Question: I have a procedure 'procedure1' given as follows,
Values of table TESTTABLE123 are ,

'''
create or replace procedure procedure1 as
CURSOR TESTTABLE124_CUR IS SELECT * FROM TESTTABLE123 ;
begin
FOR i IN TESTTABLE124_CUR LOOP
BEGIN
INSERT INTO TESTTABLE124 (select * from TESTTABLE123);
EXCEPTION
WHEN DUP_VAL_ON_INDEX THEN
DBMS_OUTPUT.PUT_LINE('duplicate value');
CONTINUE;
END ;
END LOOP;
commit;
end procedure1;
'''
While executing this procedure I am getting the error,
'An UPDATE or INSERT statement attempted to insert a duplicate key.'
1. But why even the first row is not inserted in to the second table.
2. My requirement is if an error occurs it should continue the iteration and to insert the upcoming rows.
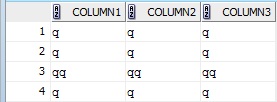
Answer: The problem is that you are trying to insert in each iteration. In your case you want to insert row only inside the loop (row-by-row processing), so that if it fails only one row fails and the next one can be inserted.
'''
CREATE OR REPLACE PROCEDURE procedure1 AS
CURSOR TESTTABLE124_CUR IS
SELECT * FROM TESTTABLE123;
BEGIN
FOR i IN TESTTABLE124_CUR LOOP
BEGIN
INSERT INTO TESTTABLE124 VALUES (i.col1, i.col2...i.coln);
EXCEPTION
WHEN DUP_VAL_ON_INDEX THEN
DBMS_OUTPUT.PUT_LINE('duplicate value');
END;
END LOOP;
-- COMMIT; don't commit inside procedures
END procedure1;
'''
Alternatively, you could only insert the rows that won't raise the exception (that would be more efficient):
'''
CREATE OR REPLACE PROCEDURE procedure1 AS
BEGIN
INSERT INTO TESTTABLE124
(SELECT *
FROM TESTTABLE123 t_old
WHERE t_old.pk NOT IN (SELECT t_new.pk FROM TESTTABLE124 t_new));
-- COMMIT; don't commit inside procedures
END procedure1;
'''
Replace 'pk' with the appropriate unique column names.